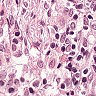
Metastatic tissue present: no